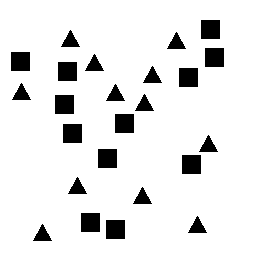
Squares: 12
Triangles: 12
Stars: 0
Total shapes: 24